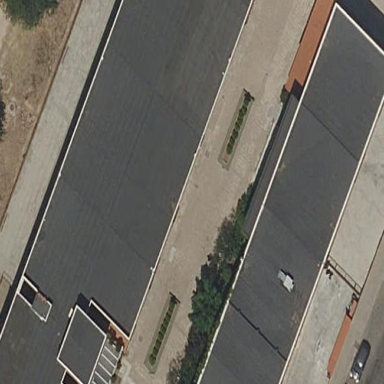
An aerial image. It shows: School building.